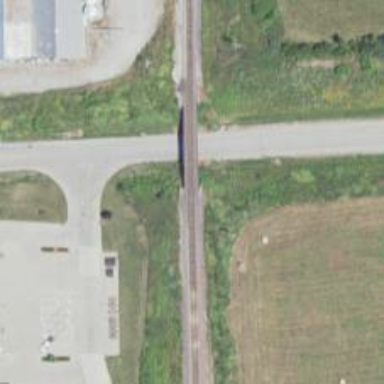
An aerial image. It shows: Railway bridge.